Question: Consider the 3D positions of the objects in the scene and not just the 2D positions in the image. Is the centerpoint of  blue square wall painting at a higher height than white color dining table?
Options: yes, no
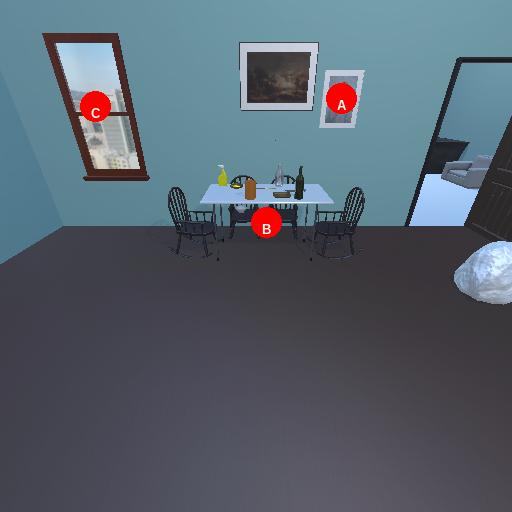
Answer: yes